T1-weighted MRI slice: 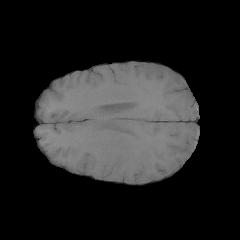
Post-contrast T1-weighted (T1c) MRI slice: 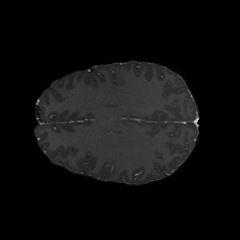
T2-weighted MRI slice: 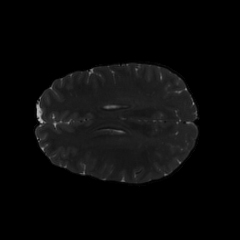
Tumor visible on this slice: no